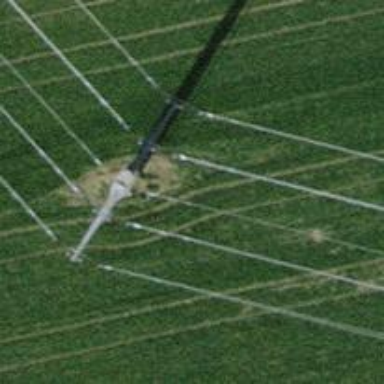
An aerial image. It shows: Concrete power pole.